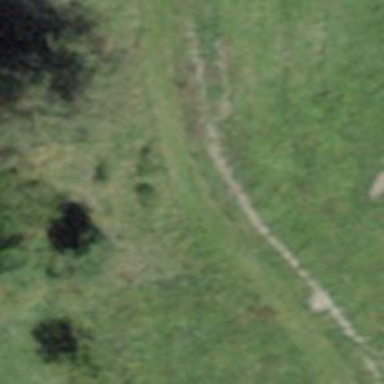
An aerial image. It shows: Track with very rough surface.